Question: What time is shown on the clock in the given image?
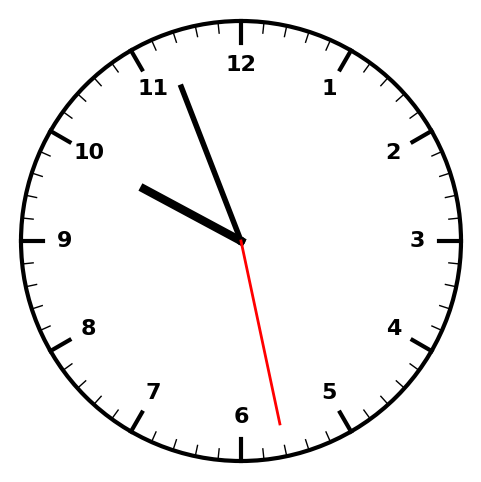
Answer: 09:56:28